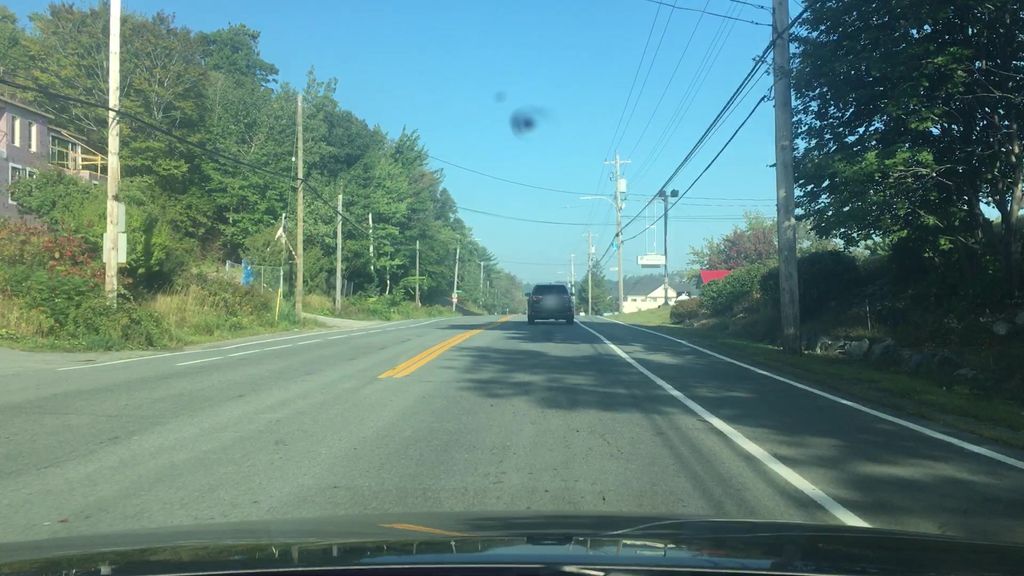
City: halifax